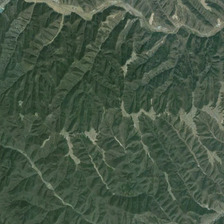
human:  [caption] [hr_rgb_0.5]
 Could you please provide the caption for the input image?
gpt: it is a piece of green mountain .

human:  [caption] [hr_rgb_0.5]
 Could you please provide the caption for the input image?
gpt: it is a piece of green mountain .

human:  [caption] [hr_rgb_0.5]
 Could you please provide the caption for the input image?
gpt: it is a piece of green mountain .

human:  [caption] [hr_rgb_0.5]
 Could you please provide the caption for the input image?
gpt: it is a piece of green mountain .

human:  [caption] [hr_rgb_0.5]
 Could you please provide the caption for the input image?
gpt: it is a piece of green mountain .